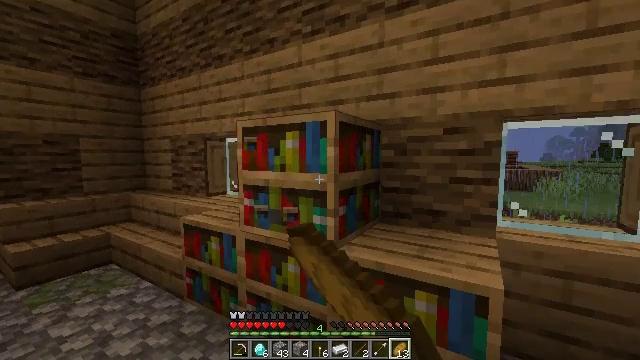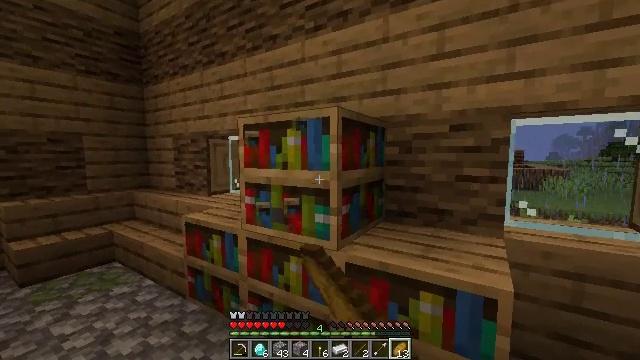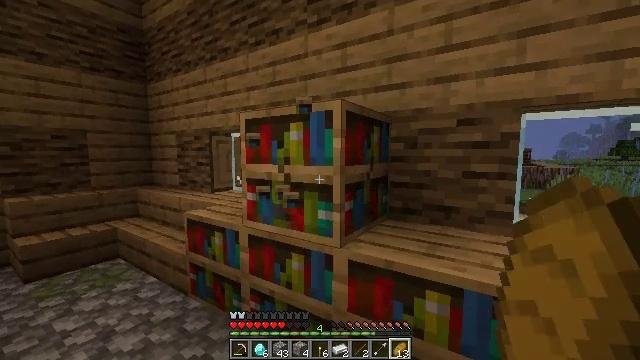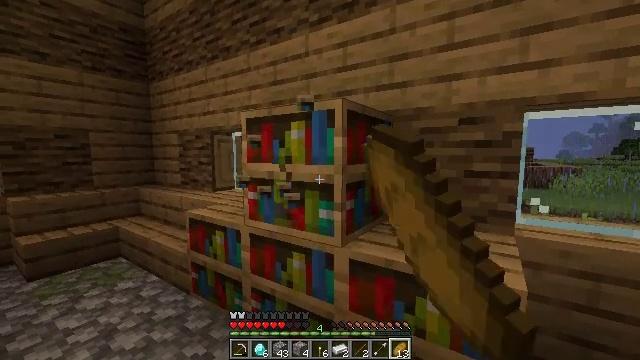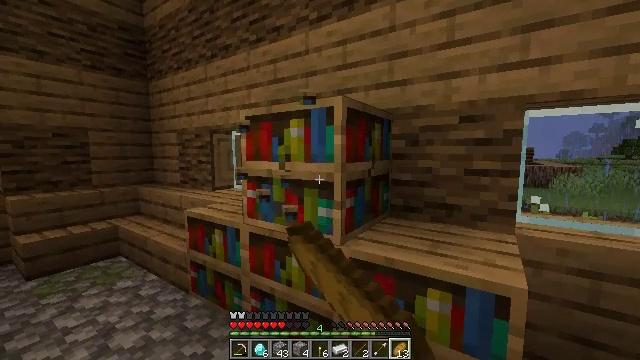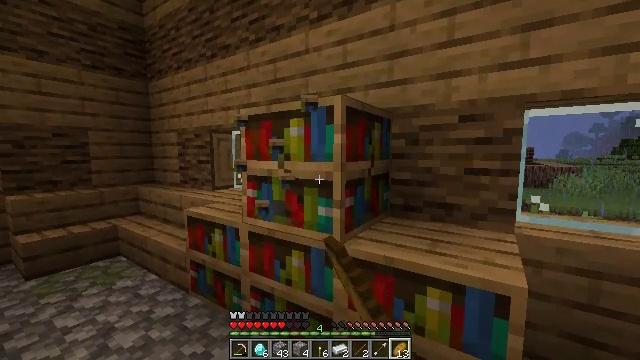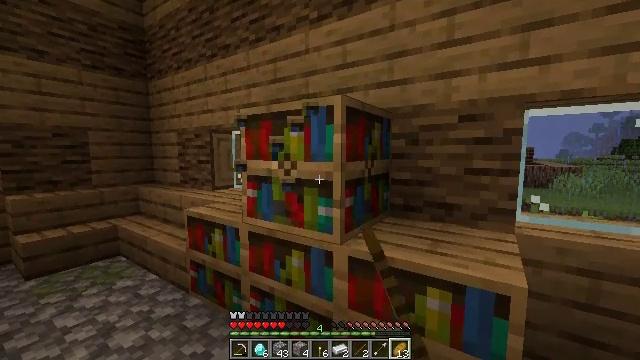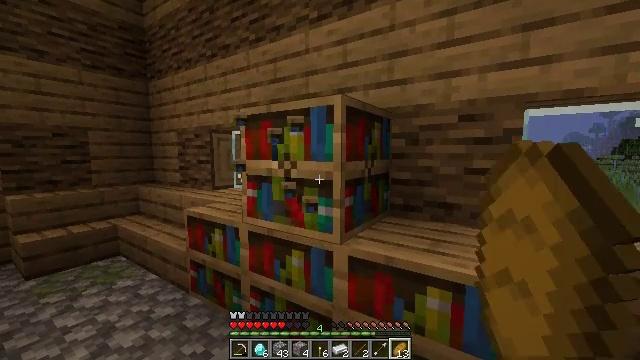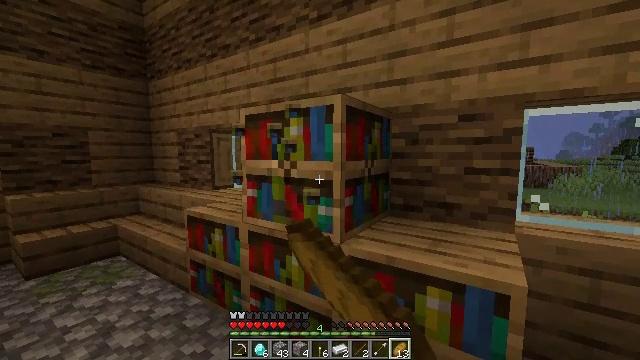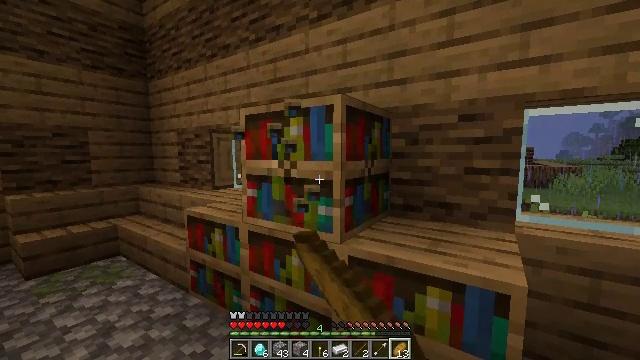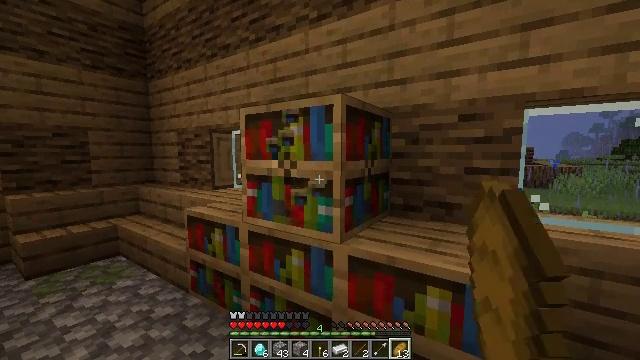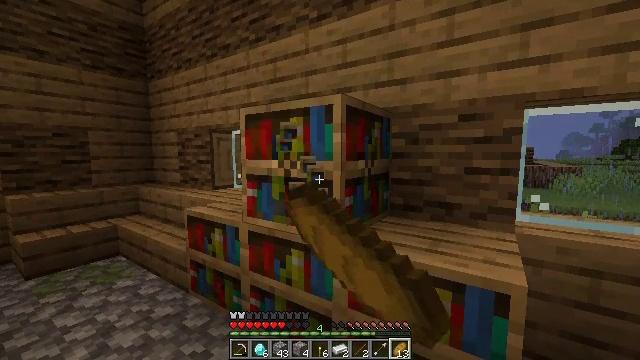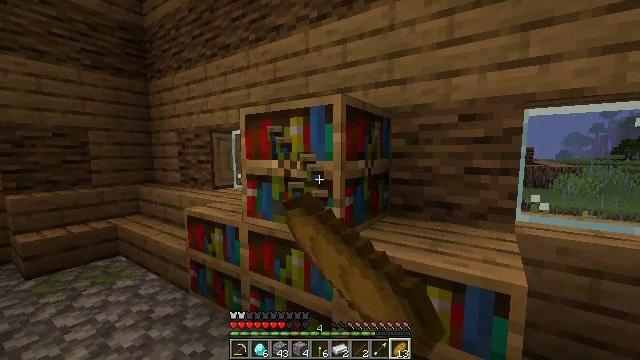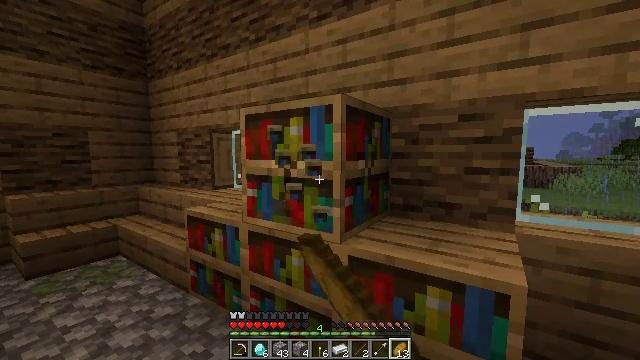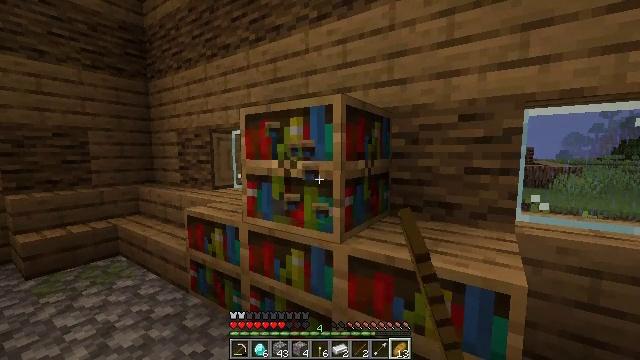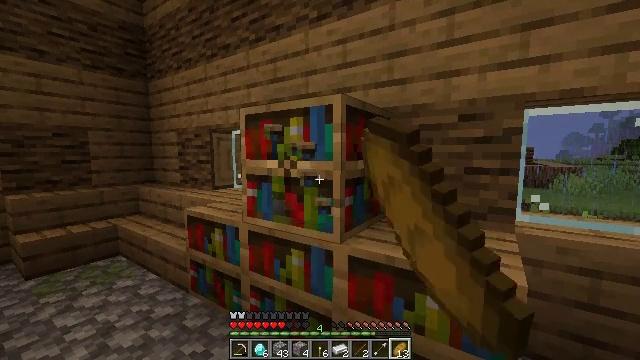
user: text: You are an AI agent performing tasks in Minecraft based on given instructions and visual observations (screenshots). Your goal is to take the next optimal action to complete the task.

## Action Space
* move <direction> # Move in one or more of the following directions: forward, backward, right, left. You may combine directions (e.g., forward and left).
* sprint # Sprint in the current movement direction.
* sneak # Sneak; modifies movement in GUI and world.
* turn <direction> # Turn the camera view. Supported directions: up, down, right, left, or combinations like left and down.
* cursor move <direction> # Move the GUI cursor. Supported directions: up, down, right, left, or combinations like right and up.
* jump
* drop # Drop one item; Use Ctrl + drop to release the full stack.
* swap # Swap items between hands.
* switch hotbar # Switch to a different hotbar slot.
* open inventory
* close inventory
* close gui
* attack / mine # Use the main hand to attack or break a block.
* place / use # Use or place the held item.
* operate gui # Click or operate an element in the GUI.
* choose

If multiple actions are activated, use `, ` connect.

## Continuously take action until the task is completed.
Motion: motion action
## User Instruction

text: Attack the bookshelf to recycle it.
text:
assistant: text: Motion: attack / mine
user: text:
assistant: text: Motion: attack / mine
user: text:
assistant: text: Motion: attack / mine
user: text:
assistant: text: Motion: attack / mine
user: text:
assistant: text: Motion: attack / mine
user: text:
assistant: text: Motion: attack / mine
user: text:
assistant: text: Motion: attack / mine
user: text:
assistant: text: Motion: attack / mine
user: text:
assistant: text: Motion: attack / mine
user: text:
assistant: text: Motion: attack / mine
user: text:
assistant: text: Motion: attack / mine
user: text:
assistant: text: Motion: attack / mine
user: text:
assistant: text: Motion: attack / mine
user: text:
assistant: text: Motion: attack / mine
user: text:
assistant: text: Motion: attack / mine
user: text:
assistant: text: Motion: attack / mine
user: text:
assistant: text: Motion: attack / mine
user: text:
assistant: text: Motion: attack / mine
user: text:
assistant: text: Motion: attack / mine
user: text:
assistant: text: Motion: attack / mine
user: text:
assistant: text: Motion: attack / mine
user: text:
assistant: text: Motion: attack / mine
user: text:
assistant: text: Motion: attack / mine
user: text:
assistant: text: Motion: attack / mine
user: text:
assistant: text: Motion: attack / mine
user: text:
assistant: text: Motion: attack / mine
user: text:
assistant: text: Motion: attack / mine
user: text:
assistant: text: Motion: attack / mine
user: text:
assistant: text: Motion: attack / mine
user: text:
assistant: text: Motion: attack / mine